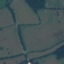
Land use / land cover: Pasture